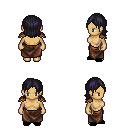
a pixel art fantasy rpg character, female body template, human, tanned skin, leather shoulder armor, robe skirt, raven long bangs hairstyle, black slippers, four views (front, back, left, right), 2x2 character sprite sheet, small pixel art, hard edges, no anti-aliasing